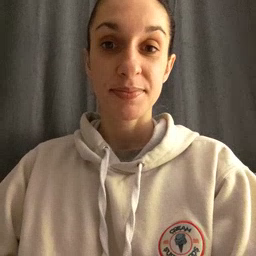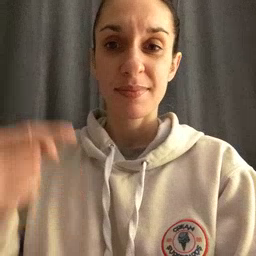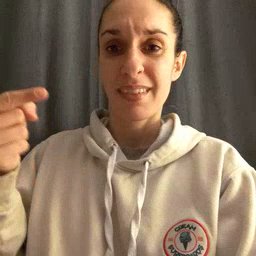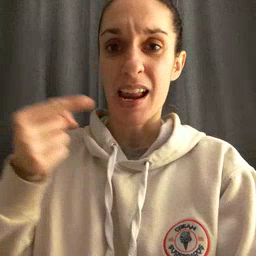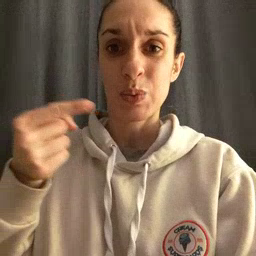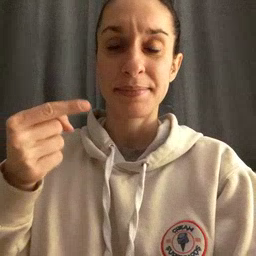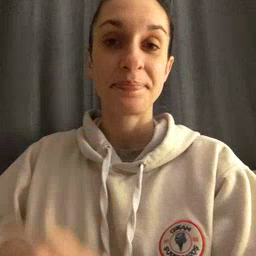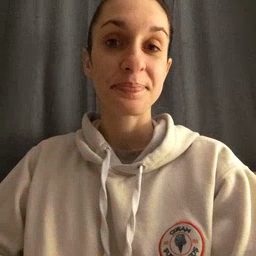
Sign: owie